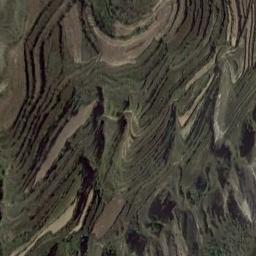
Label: terrace